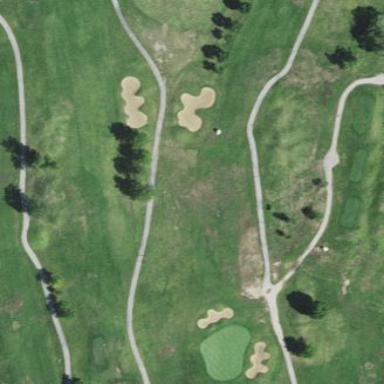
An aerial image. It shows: Well-maintained grassy area designated for golfing. It is mown fairway used for the sport of golf.